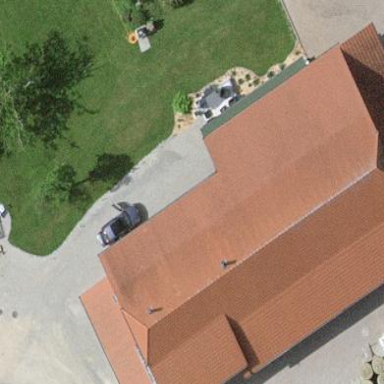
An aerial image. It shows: Farm building.